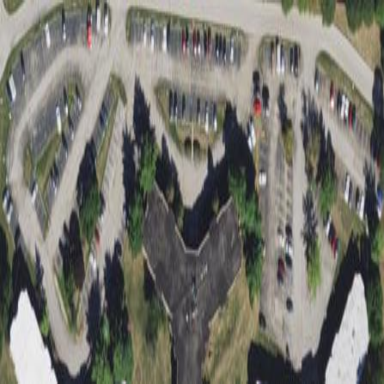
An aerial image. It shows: Parking area with surface.